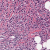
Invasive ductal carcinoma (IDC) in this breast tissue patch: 1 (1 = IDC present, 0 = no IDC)